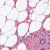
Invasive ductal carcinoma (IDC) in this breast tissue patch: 0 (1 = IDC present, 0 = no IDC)